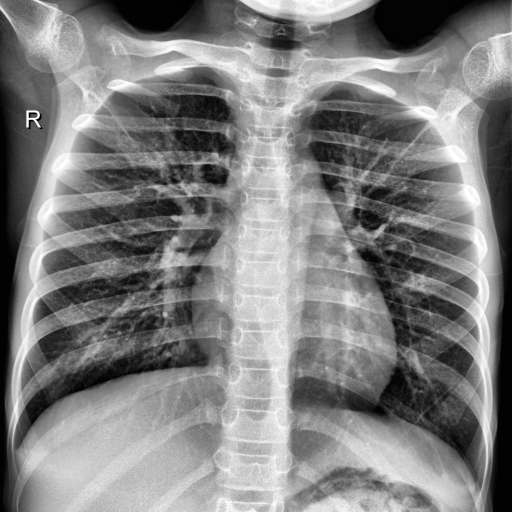
Finding: NORMAL